Interaction volume radius: 10 \u00c5
Interaction volume height: 35 \u00c5
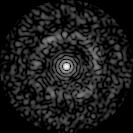
Disorder parameter: 0.8437